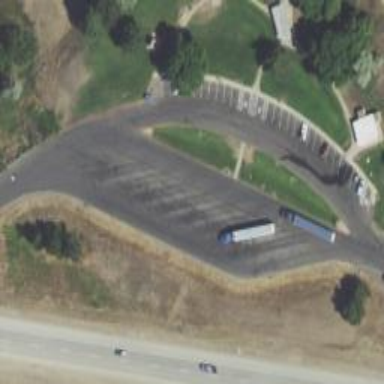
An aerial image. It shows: Rest area along the road.